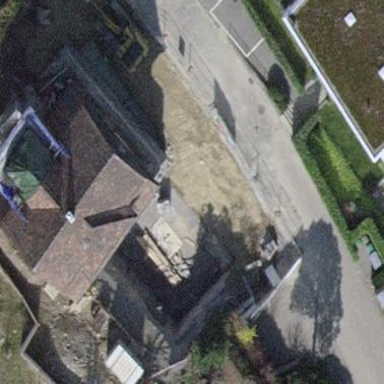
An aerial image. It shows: Garage building.